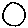
Label: circle